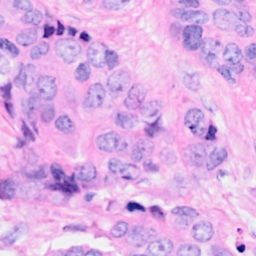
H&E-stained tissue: Breast